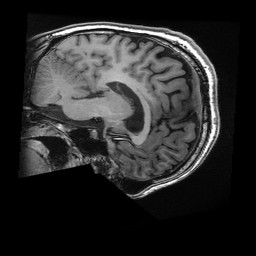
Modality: T1w
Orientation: sagittal
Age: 30
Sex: male
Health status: healthy
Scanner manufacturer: ge
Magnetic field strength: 3 T
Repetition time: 0.0087 s
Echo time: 0.003256 s